Question:
I am plotting a stackedXYAreaChart. For the same time period, if I plot values for two different series, the second values is added to the first. Is that supposed to happen ?
Why is that value for series 2 - 105 is actually extended to 185?
Here's my code:
'''
package test;
import java.awt.BorderLayout;
import java.awt.Color;
import java.awt.Graphics2D;
import java.awt.GridLayout;
import java.awt.event.ActionEvent;
import java.awt.event.ActionListener;
import java.awt.geom.Rectangle2D;
import javax.swing.JCheckBox;
import javax.swing.JFrame;
import javax.swing.JPanel;
import org.jfree.chart.*;
import org.jfree.chart.axis.ValueAxis;
import org.jfree.chart.labels.StandardXYToolTipGenerator;
import org.jfree.chart.plot.CrosshairState;
import org.jfree.chart.plot.PlotOrientation;
import org.jfree.chart.plot.PlotRenderingInfo;
import org.jfree.chart.plot.XYPlot;
import org.jfree.chart.renderer.xy.StackedXYAreaRenderer2;
import org.jfree.chart.renderer.xy.XYItemRendererState;
import org.jfree.data.time.Millisecond;
import org.jfree.data.time.TimePeriod;
import org.jfree.data.time.TimeTableXYDataset;
import org.jfree.data.xy.*;
public class Test2
{
private static final long serialVersionUID = 1L;
public Test2(String s)
{
JFreeChart jfreechart = createChart(createDataset());
JPanel jpanel = new ChartPanel(jfreechart);
JPanel masterPanel = new JPanel(new BorderLayout());
masterPanel.add(jpanel, BorderLayout.CENTER);
masterPanel.add(addUserControls(jfreechart), BorderLayout.EAST);
JFrame frame = new JFrame();
frame.add(masterPanel);
frame.setBackground(Color.WHITE);
frame.pack();
frame.setVisible(true);
frame.setDefaultCloseOperation(JFrame.EXIT_ON_CLOSE);
}
private static TimeTableXYDataset createDataset()
{
TimeTableXYDataset xyseries = new TimeTableXYDataset();
xyseries.add(new Millisecond(), 5D, "Series 1");
xyseries.add(new Millisecond(), 10D, "Series 1");
xyseries.add(new Millisecond(), 15D, "Series 1");
xyseries.add(new Millisecond(), 20D, "Series 1");
xyseries.add(new Millisecond(), 15D, "Series 2");
xyseries.add(new Millisecond(), 20D, "Series 2");
xyseries.add(new Millisecond(), 25D, "Series 2");
xyseries.add(new Millisecond(), 30D, "Series 2");
TimePeriod period = new Millisecond();
xyseries.add(period, 59, "Series 1");
xyseries.add(period, 70, "Series 2");
period = new Millisecond();
xyseries.add(period, 85, "Series 1");
xyseries.add(period, 105, "Series 2");
return xyseries;
}
private static JFreeChart createChart(TableXYDataset tablexydataset)
{
JFreeChart jfreechart = ChartFactory.createStackedXYAreaChart("Stacked XY Area Chart Demo 1", "X Value", "Y Value", tablexydataset, PlotOrientation.VERTICAL, true, true, false);
XYPlot xyplot = (XYPlot)jfreechart.getPlot();
StackedXYAreaRenderer2 stackedxyarearenderer2 = new StackedXYAreaRenderer2() {
public void drawItem(Graphics2D g2,
XYItemRendererState state,
Rectangle2D dataArea,
PlotRenderingInfo info,
XYPlot plot,
ValueAxis domainAxis,
ValueAxis rangeAxis,
XYDataset dataset,
int series,
int item,
CrosshairState crosshairState,
int pass) {
if (!getItemVisible(series, item)) {
return;
}
super.drawItem(g2, state, dataArea, info, plot, domainAxis, rangeAxis, dataset, series, item, crosshairState, pass);
}
};
stackedxyarearenderer2.setToolTipGenerator(new StandardXYToolTipGenerator());
xyplot.setRenderer(0, stackedxyarearenderer2);
return jfreechart;
}
public static JPanel createDemoPanel()
{
JFreeChart jfreechart = createChart(createDataset());
return new ChartPanel(jfreechart);
}
public static void main(String args[])
{
Test2 stackedxyareachartdemo1 = new Test2("Stacked XY Area Chart Demo 1");
}
public JPanel addUserControls(JFreeChart chartPlot) {
JPanel userPanel = new JPanel(new GridLayout(2,2));
JCheckBox Series0Button = new JCheckBox("Series 1");
Series0Button.setSelected(true);
Series0Button.addActionListener(new ActionListener() {
public void actionPerformed(ActionEvent event) {
System.out.println("Series count" + chartPlot.getXYPlot().getSeriesCount());
if (Series0Button.isSelected()) {
StackedXYAreaRenderer2 renderer = (StackedXYAreaRenderer2) chartPlot.getXYPlot().getRenderer();
renderer.setSeriesVisible(0, Boolean.TRUE, true);
} else {
StackedXYAreaRenderer2 renderer = (StackedXYAreaRenderer2) chartPlot.getXYPlot().getRenderer();
renderer.setSeriesVisible(0, Boolean.FALSE, true);
}
}
});
JCheckBox series1Button = new JCheckBox("Series 2");
series1Button.setSelected(true);
series1Button.addActionListener(new ActionListener() {
public void actionPerformed(ActionEvent event) {
if (series1Button.isSelected()) {
StackedXYAreaRenderer2 renderer = (StackedXYAreaRenderer2) chartPlot.getXYPlot().getRenderer();
renderer.setSeriesVisible(1, Boolean.TRUE, true);
} else {
StackedXYAreaRenderer2 renderer = (StackedXYAreaRenderer2) chartPlot.getXYPlot().getRenderer();
renderer.setSeriesVisible(1, Boolean.FALSE, true);
}
}
});
userPanel.add(Series0Button);
userPanel.add(series1Button);
return userPanel;
}
}
'''
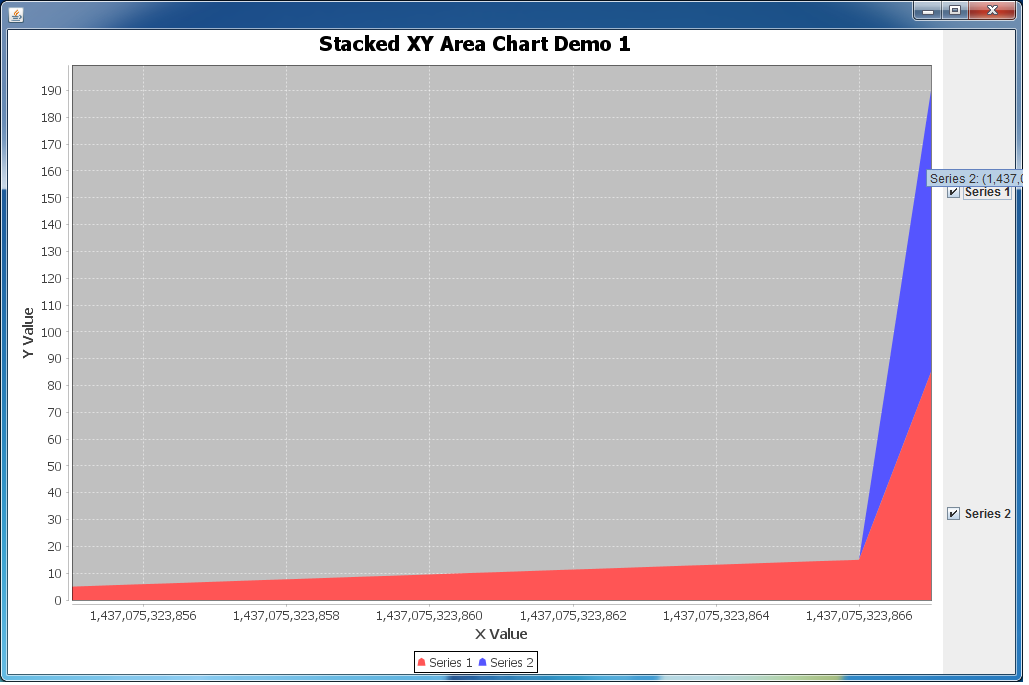
Answer: > Why is that the value for series '2'--'105' is actually extended to '185'?
This "stacking" is the expected behavior of <URL>. The actual range value is '190', which equals '85 + 105'.
'''
xyseries.add(period, 85, "Series 1");
xyseries.add(period, 105, "Series 2");
'''
The effect may be easier to see if you zoom in or add more data.
Also, note that Swing GUI objects should be constructed and manipulated on the <URL>.